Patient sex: M
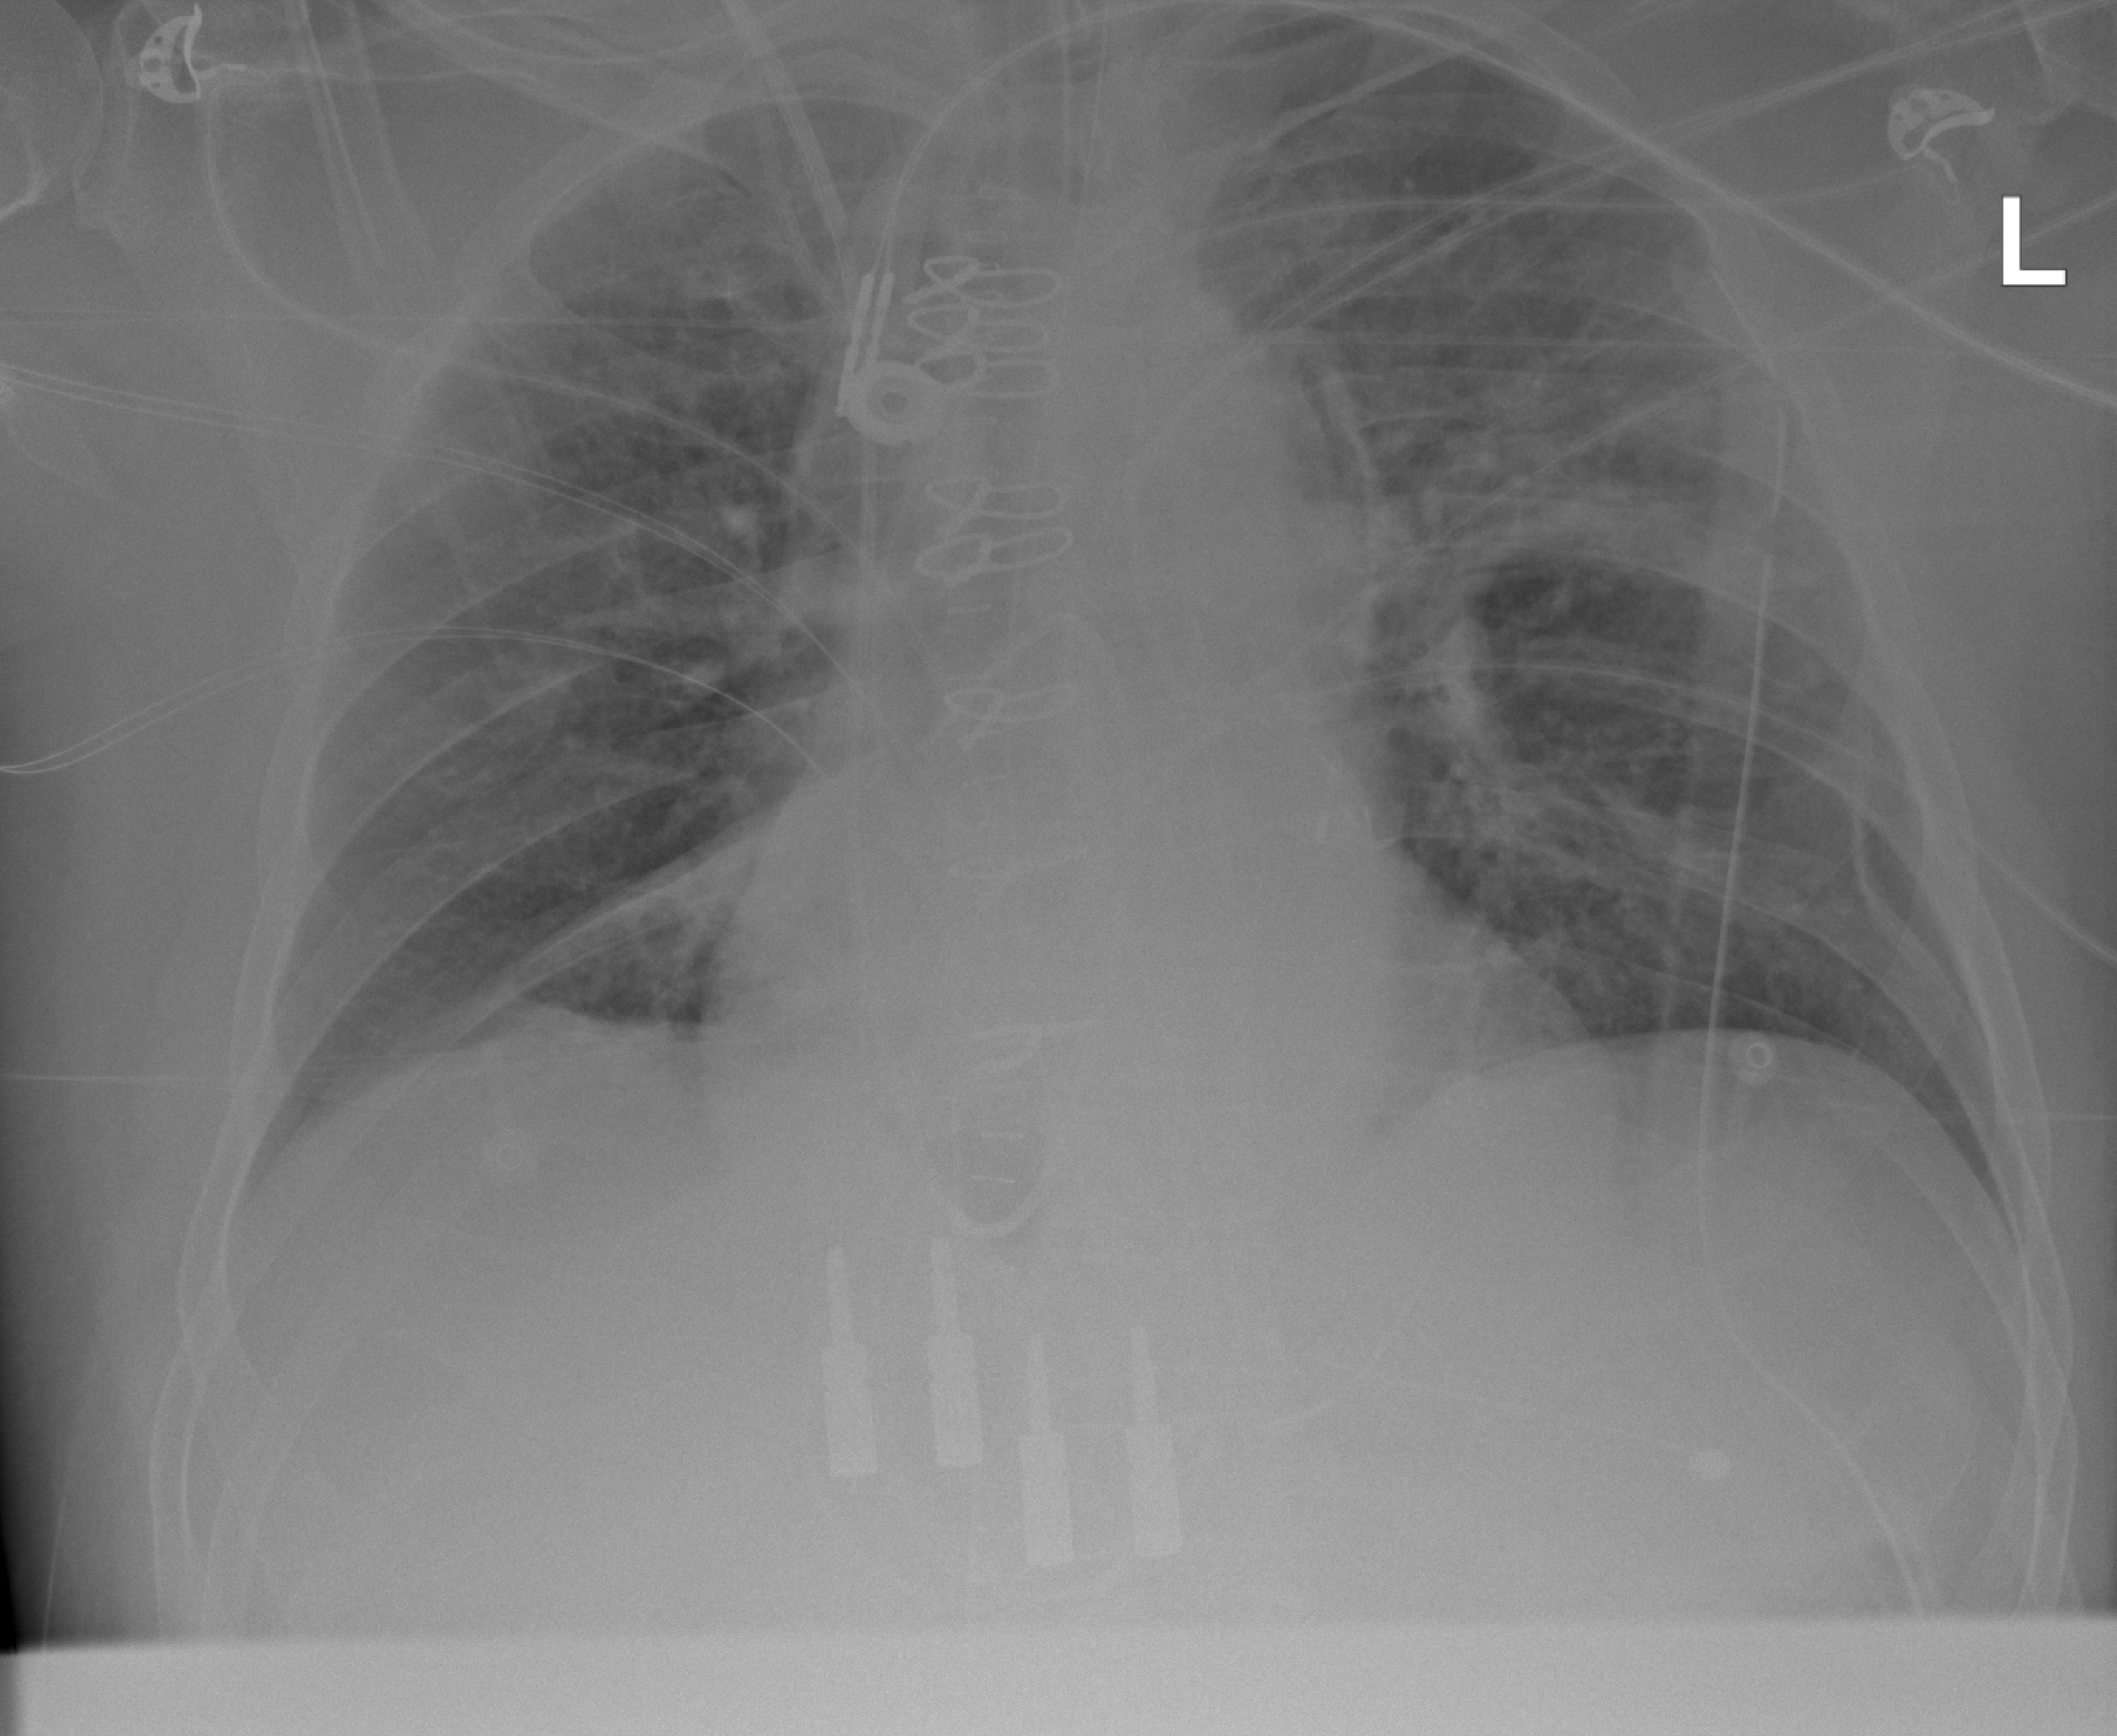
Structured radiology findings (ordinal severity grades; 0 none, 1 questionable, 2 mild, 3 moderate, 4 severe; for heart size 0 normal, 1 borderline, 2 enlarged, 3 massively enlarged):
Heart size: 1
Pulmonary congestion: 2
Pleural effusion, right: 1
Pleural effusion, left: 0
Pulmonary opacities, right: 0
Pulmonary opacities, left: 0
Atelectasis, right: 2
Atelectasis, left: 0